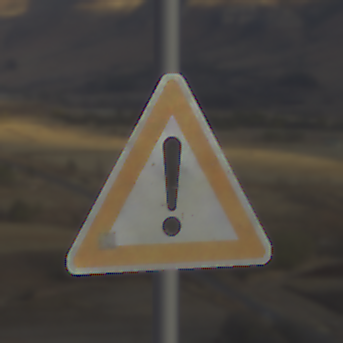
Verkehrszeichen: Gefahrenstelle
Umgebung: Outdoor, Nature
Tageszeit: SunriseSunset
Wetter: PartlyCloudy
Licht: Natural
Jahreszeit: NotSpecified
Kontrast: HighContrast